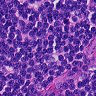
Metastatic tissue present: no